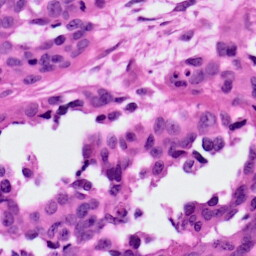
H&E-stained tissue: Ovarian